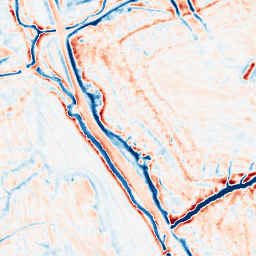
Category: edge_preserving
Decomposition family: bilateral
Decomposition parameters: d: 15
sigma_color: 100
sigma_space: 50
Upsampling method: edge_directed
Upsampling parameters: scale: 2
Upsampling scale: 2